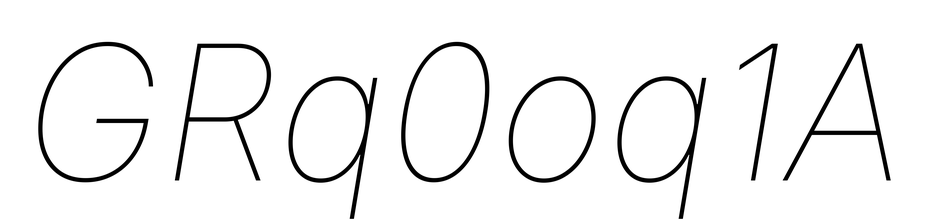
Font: Inter-Italic_Thin_Italic